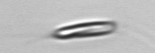
Label: Chrysochromulina